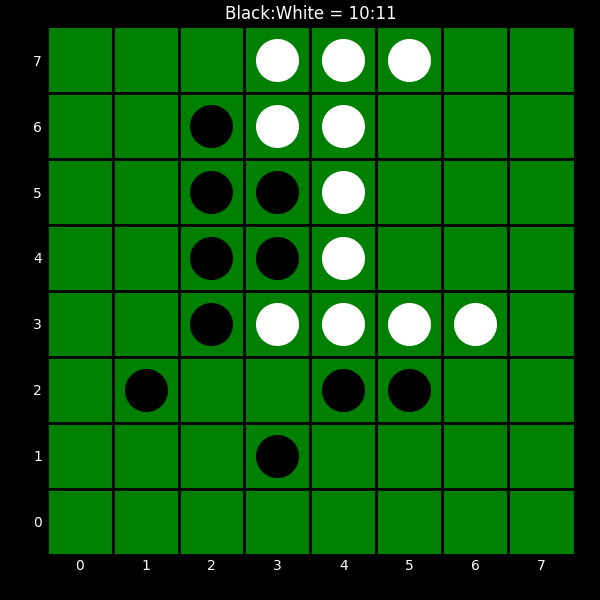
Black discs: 10
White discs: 11